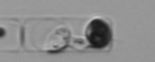
Label: Guinardia_delicatula_TAG_internal_parasite